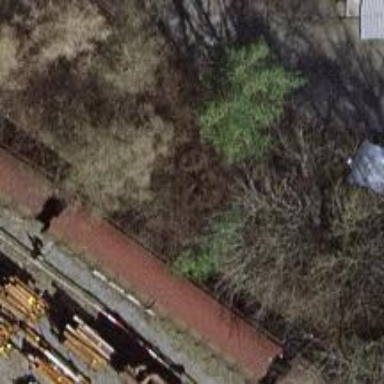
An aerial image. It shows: Railway switch.